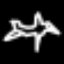
Label: airplane